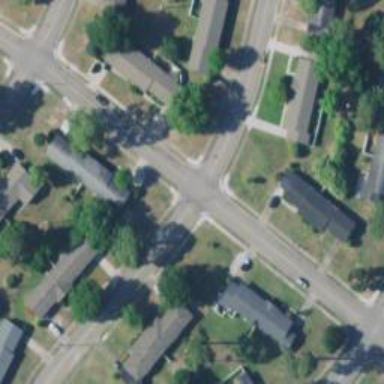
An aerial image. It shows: Neighborhood.